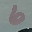
Label: 6